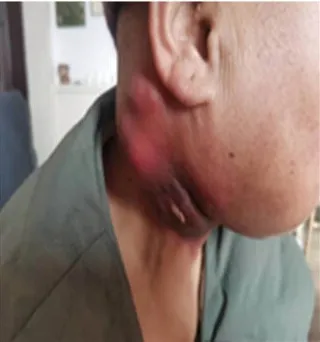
Clinical pictures of neck tumor. (a) Before treatment with apatinib on 16 December 2019.
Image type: medical_photograph (skin_photograph)